Question: I am setting up an R project for multiple people with little to no experience with R/RStudio, and need a .Rprofile to be sourced when the project is opened. Currently I have them source a script for most of the setup but still need to have them manually edit the project options. I would like to uncheck "Disable .Rprofile execution..." project option using a script, but cannot find a command that does this. Disabling .Rprofile execution does not appear to be a global option, and it is unclear to me how this preference is saved in the project. Any thoughts on how I could go about doing this?

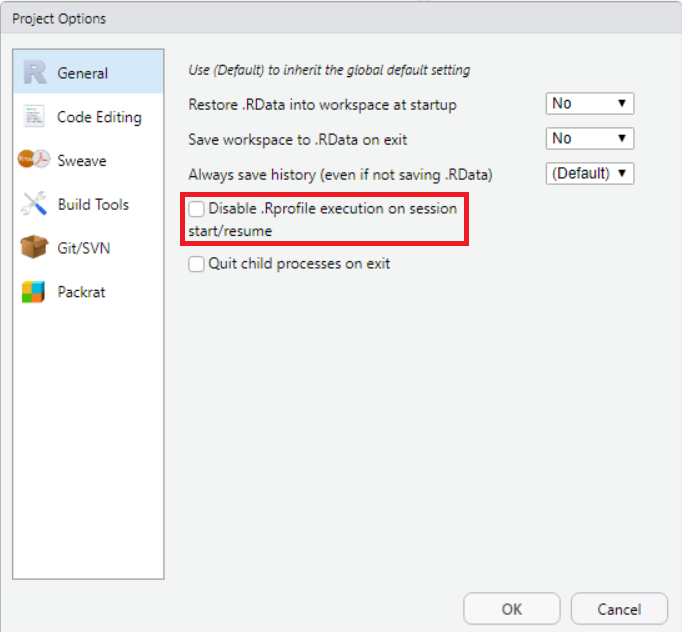
Answer: When RStudio creates a project named 'foo', it creates a file called 'foo.Rproj', which is actually a text file, containing several project options. By default, there's nothing there about executing '.Rprofile', but if someone checks the box you've marked in your question, they'll get a line
'''
DisableExecuteRprofile: Yes
'''
in that file. If you delete that line you'll effectively uncheck the box. This appears to work even if the user has the project open, though not if they have the dialog open to set the option.
Edited to add: this is explicitly allowed, according to this message: <URL> .